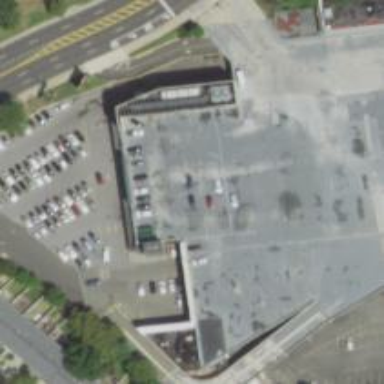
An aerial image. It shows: Supermarket.